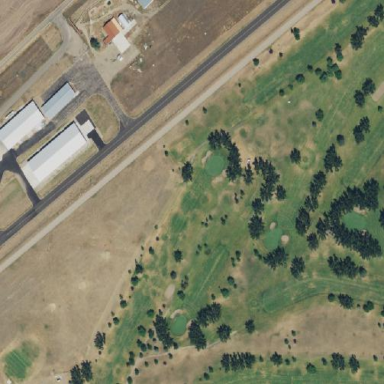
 place for golfing and leisure activities."